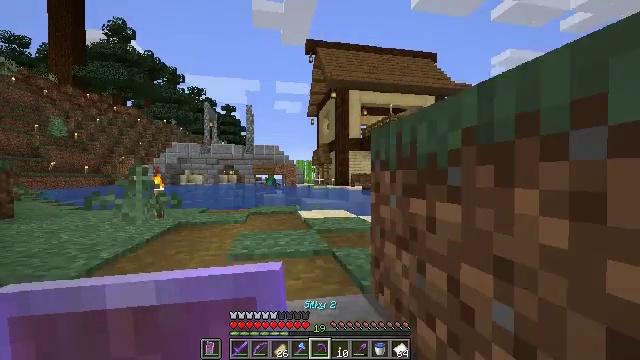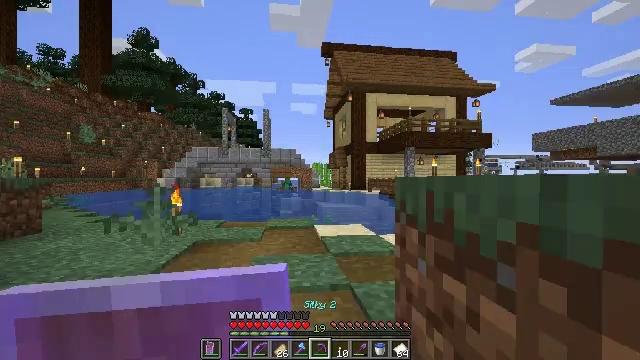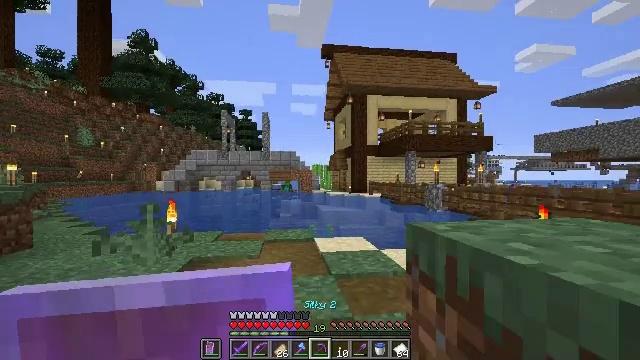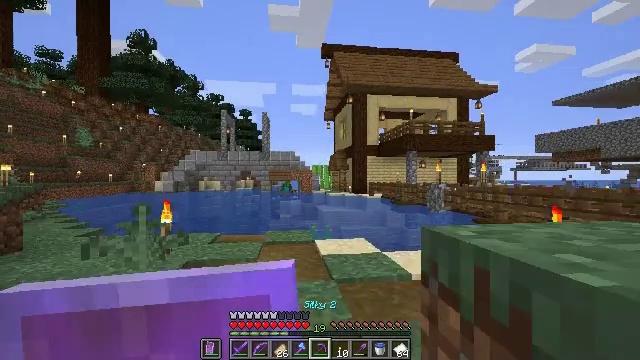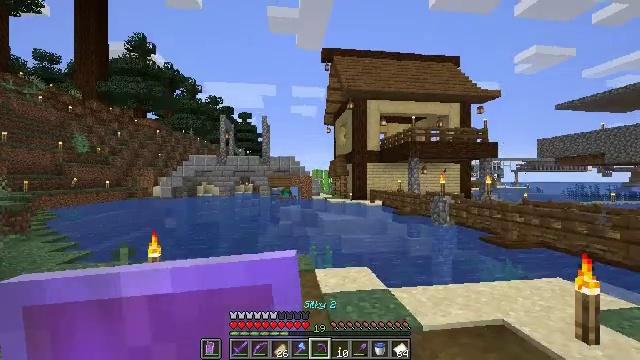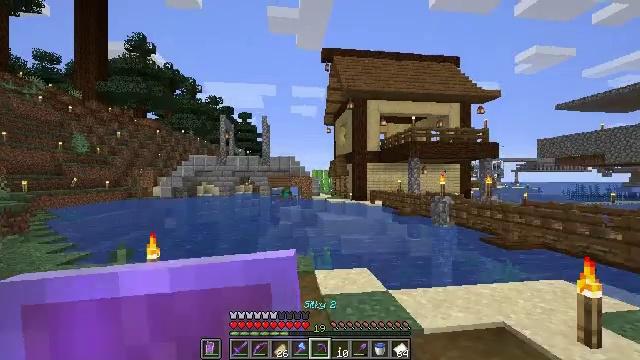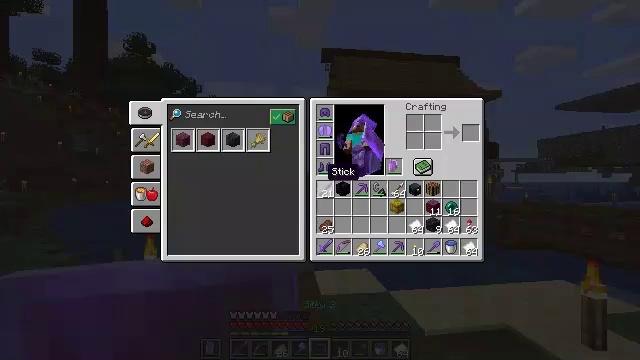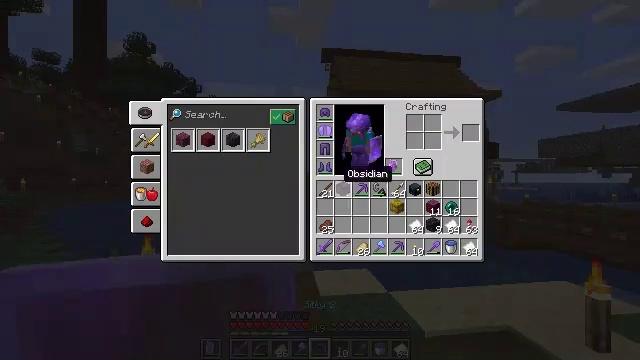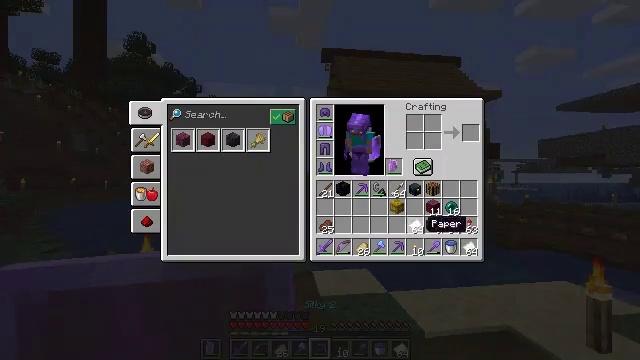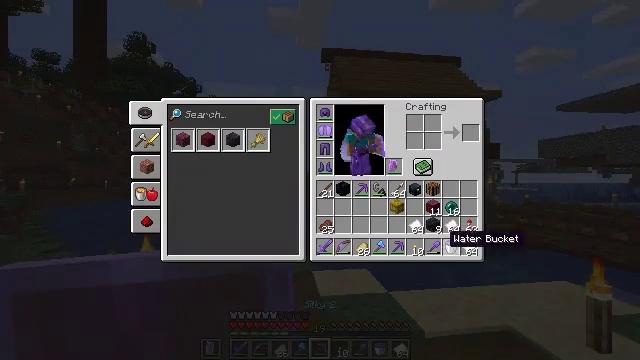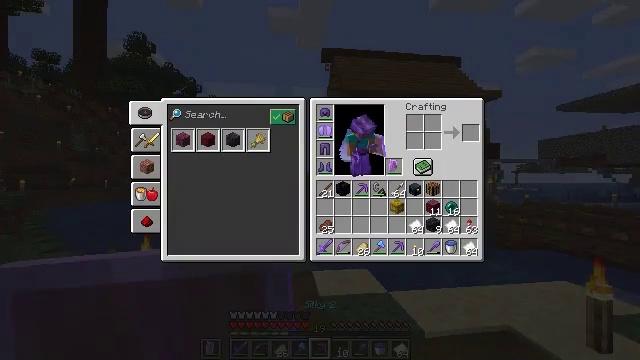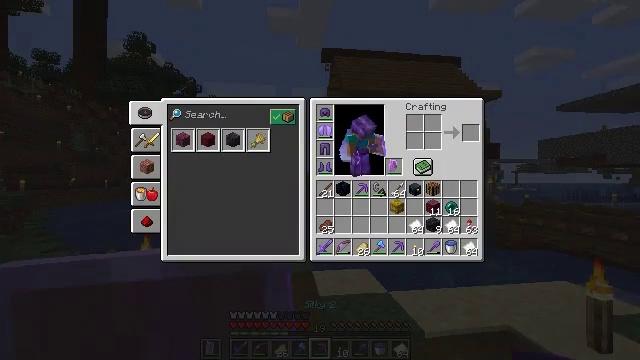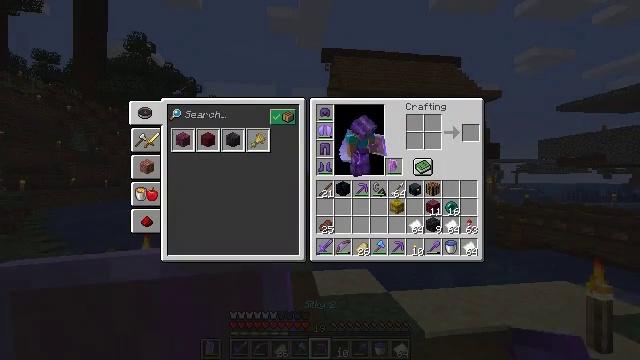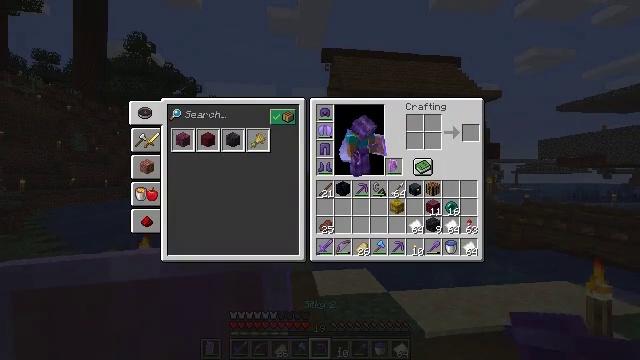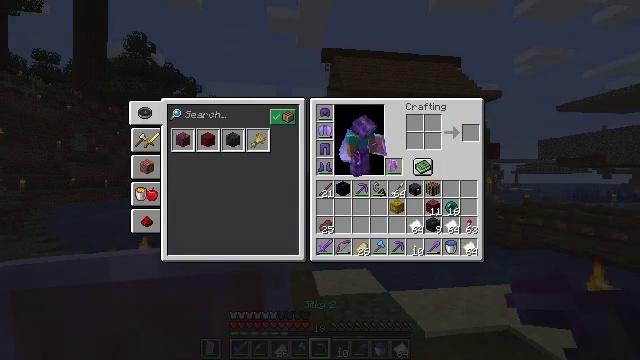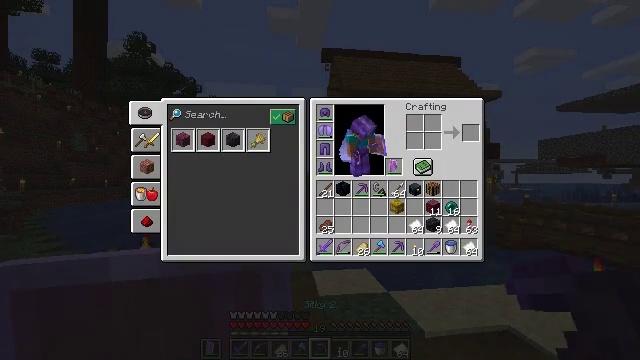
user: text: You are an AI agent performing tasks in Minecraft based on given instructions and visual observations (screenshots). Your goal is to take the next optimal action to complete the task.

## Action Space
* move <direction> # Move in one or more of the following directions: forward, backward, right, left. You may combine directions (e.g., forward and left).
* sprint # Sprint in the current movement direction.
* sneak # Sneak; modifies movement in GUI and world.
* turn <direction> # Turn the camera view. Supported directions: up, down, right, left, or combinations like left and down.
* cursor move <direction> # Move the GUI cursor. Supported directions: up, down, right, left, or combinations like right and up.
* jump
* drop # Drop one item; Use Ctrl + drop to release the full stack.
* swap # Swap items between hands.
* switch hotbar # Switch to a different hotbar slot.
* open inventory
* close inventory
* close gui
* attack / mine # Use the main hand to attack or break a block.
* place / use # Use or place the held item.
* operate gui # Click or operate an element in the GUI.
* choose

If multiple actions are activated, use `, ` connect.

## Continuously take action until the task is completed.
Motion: motion action
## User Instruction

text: Construct a firework rocket at a crafting station.
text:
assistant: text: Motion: move forward, turn left
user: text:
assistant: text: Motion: move forward
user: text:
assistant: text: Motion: move forward
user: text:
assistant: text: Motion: no_op
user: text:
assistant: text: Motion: no_op
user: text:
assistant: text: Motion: open inventory
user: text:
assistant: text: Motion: turn right, open inventory
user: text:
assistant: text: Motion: turn right and down, open inventory
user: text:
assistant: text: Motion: turn right and down
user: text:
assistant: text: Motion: sneak, turn right and down
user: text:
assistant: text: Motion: sneak, turn right and down
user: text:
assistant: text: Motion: sneak
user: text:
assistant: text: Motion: sneak
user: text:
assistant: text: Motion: sneak, turn up
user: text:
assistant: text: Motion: sneak, turn left and up
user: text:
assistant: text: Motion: sneak
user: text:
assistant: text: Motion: sneak
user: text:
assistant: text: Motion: sneak, turn left
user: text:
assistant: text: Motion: sneak
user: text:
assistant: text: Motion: sneak
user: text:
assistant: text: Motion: sneak
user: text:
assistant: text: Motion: sneak, attack / mine
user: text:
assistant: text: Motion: sneak, attack / mine
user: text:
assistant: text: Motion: sneak, attack / mine
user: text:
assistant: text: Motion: sneak
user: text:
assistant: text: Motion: sneak
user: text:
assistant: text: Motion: sneak
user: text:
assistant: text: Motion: sneak
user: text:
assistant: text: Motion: sneak
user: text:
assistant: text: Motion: sneak, attack / mine